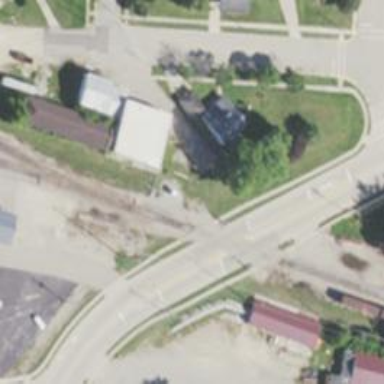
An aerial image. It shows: Railway crossing.